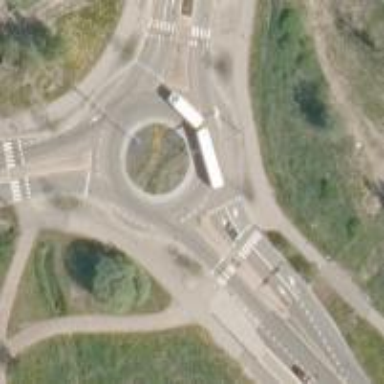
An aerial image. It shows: Asphalt road that is secondary route leading to roundabout.